Question: I'm working with DataGridView in C#. I fill it with a table from database using BindingSource. After filling the DataGridView I need to add a row of checkboxes that should be first in the table, to enable data filtering in future.
I mean: for example after clicking "Load" button I get DataGridView filled with 4 columns of data and the first row should consists of checkboxes.
I confused. I use
'''
DataGridViewCheckBoxCell checkCell = new DataGridViewCheckBoxCell();
SourceDGV.Rows.Add(checkCell);
'''
I mean here:

But after clicking load button it says 'You can't add rows to databounded DataGridView'
Sorry if ecxeption translated wrong, I translated it from Ukrainian.
Any help appreciated.
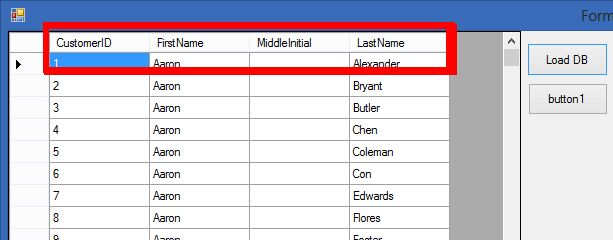
Answer: Am afraid, in 'DataGridView'. It is other way around. You can have whole column to be of checkbox type. You'd use 'DataGridViewCheckBoxColumn' for that.
Showing checkboxes in whole row even makes no sense for me: Assume you have data bounded 'Person' object to the 'DataGridView'. So there will be columns like 'Name', 'Age', 'Address'. Now, on what basis you show checkbox in the row? How can a Name be converted to a 'bool'(which is what checkbox needs as a value)?
One workaround I can think of would be, handle custom painting, If First row paint checkboxes over there and manually handle their click events. But am pretty sure it's not gonna be easy.